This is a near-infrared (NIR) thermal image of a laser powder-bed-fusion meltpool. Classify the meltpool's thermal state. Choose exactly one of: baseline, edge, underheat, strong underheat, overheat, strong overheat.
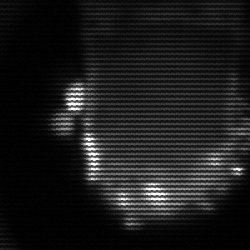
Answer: baseline